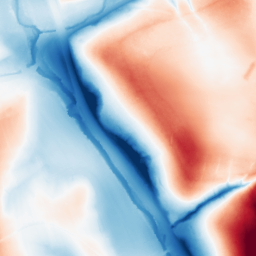
Category: classical
Decomposition family: gaussian_anisotropic
Decomposition parameters: sigma_x: 50
sigma_y: 10
Upsampling method: quadratic
Upsampling parameters: scale: 4
Upsampling scale: 4